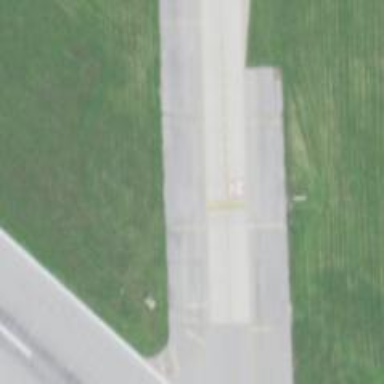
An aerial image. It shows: View of taxiway at the airport.